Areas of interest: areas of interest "Educational"
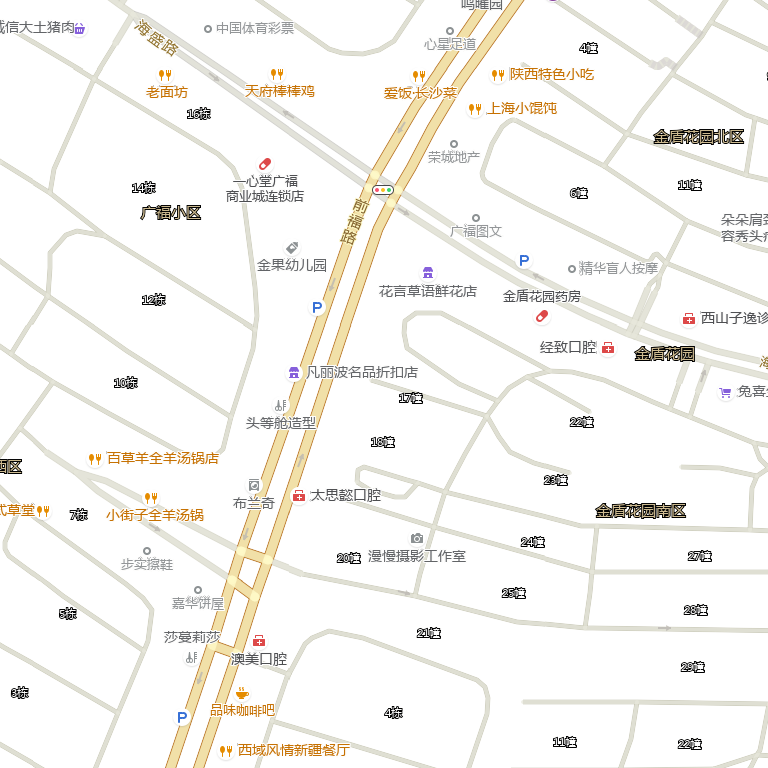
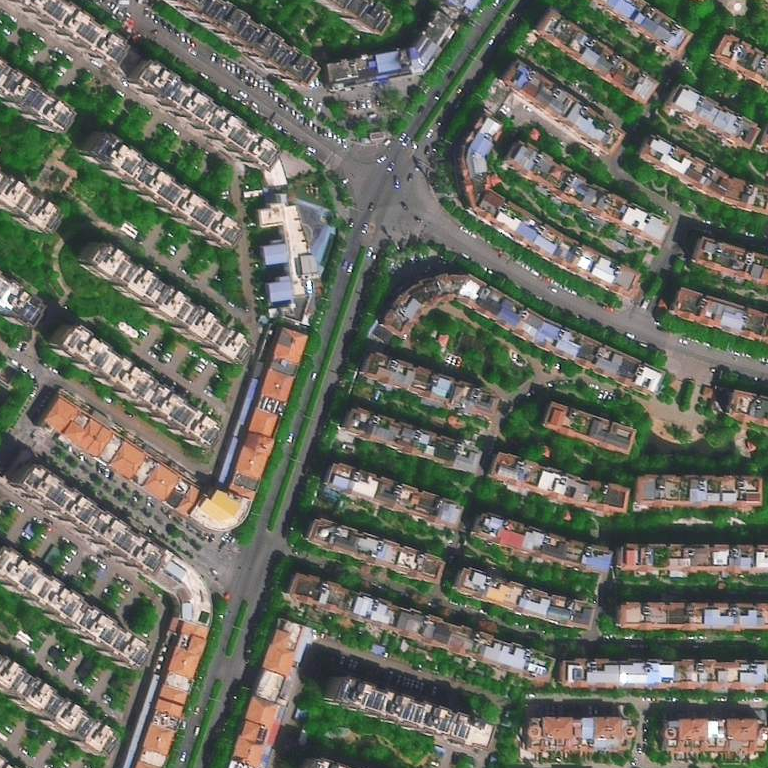